Field crop: tomato
Growth stage: 1
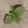
Species: solanum